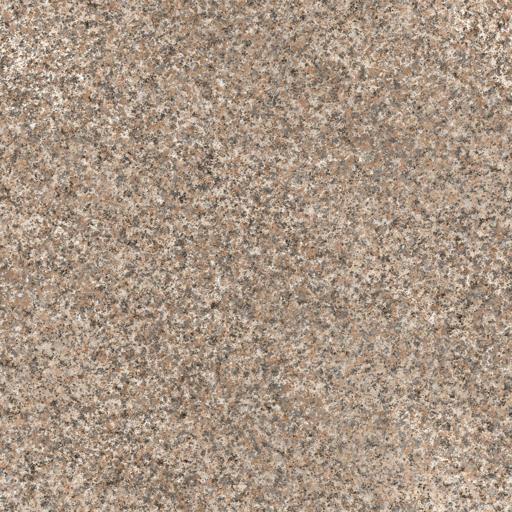
Tags: countertop granite